Field crop: maize
Growth stage: 1
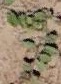
Species: convolvulus